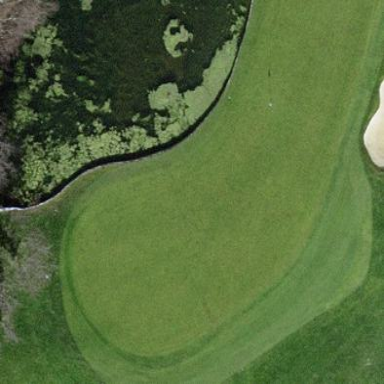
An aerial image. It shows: Picturesque green golfing area with grass land use.